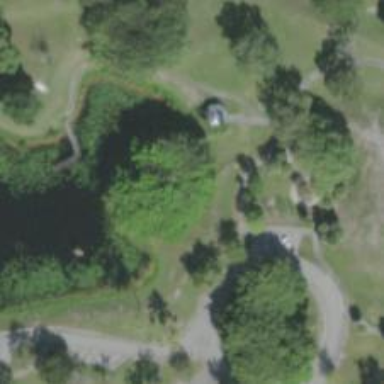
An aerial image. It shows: Disc golf basket.